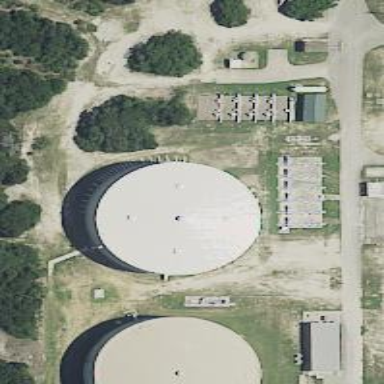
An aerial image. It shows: Building with storage tank.